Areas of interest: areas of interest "Memorial Hall"
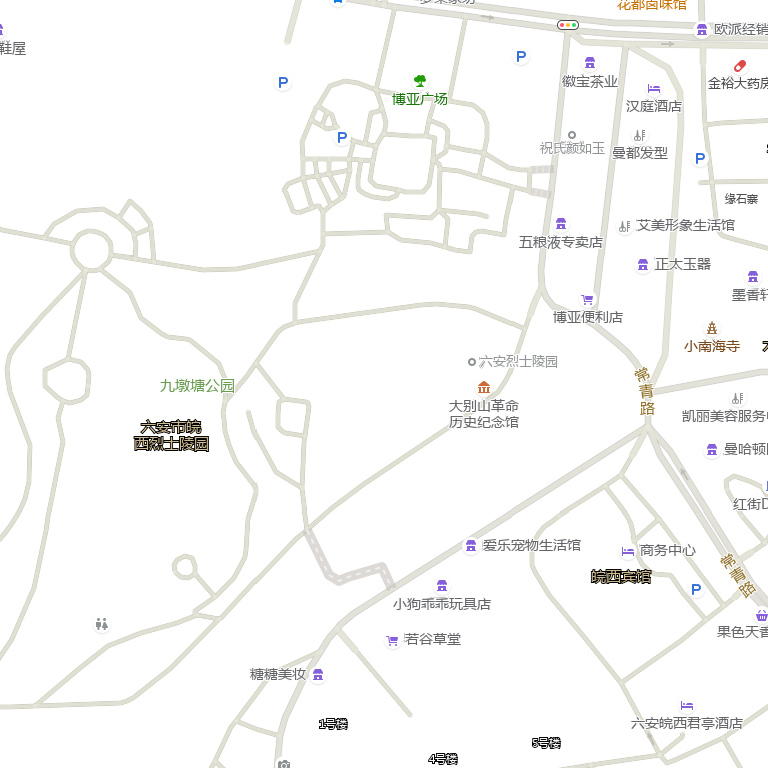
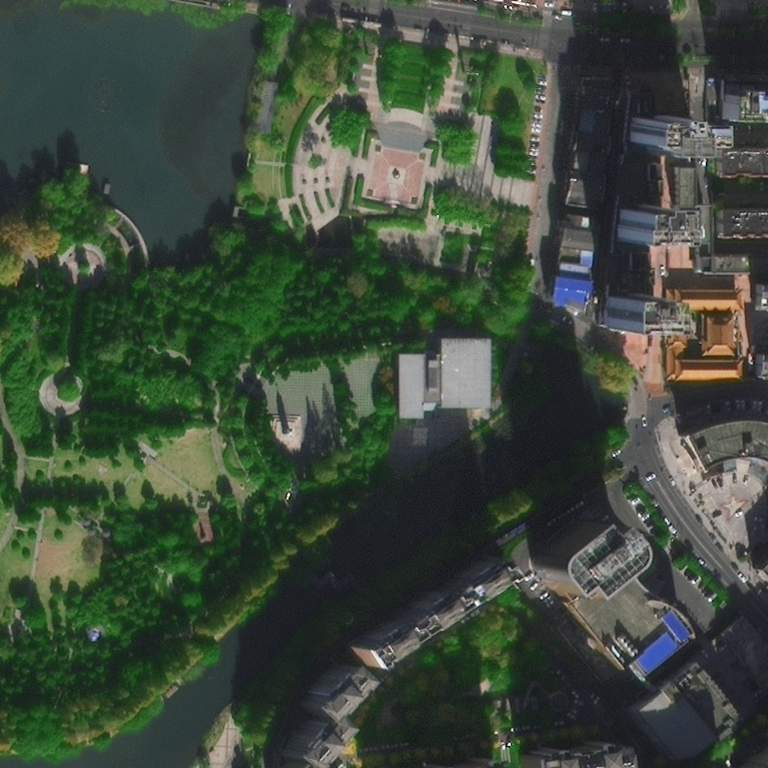